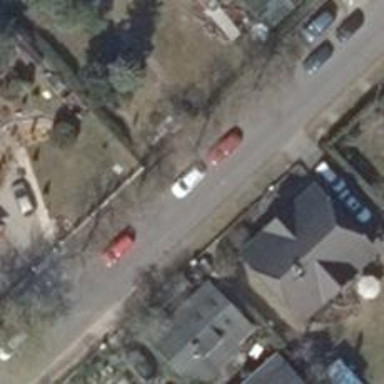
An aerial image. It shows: Driveway leading to service road.